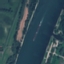
Label: River